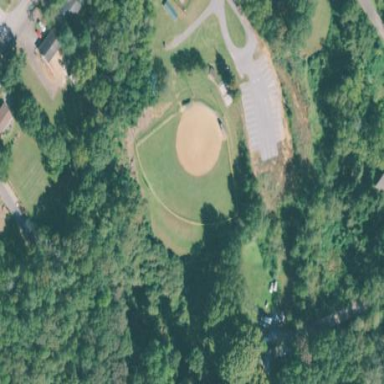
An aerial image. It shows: Baseball pitch for leisure land activities.